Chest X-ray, AP view. Patient: 47 years old, sex M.
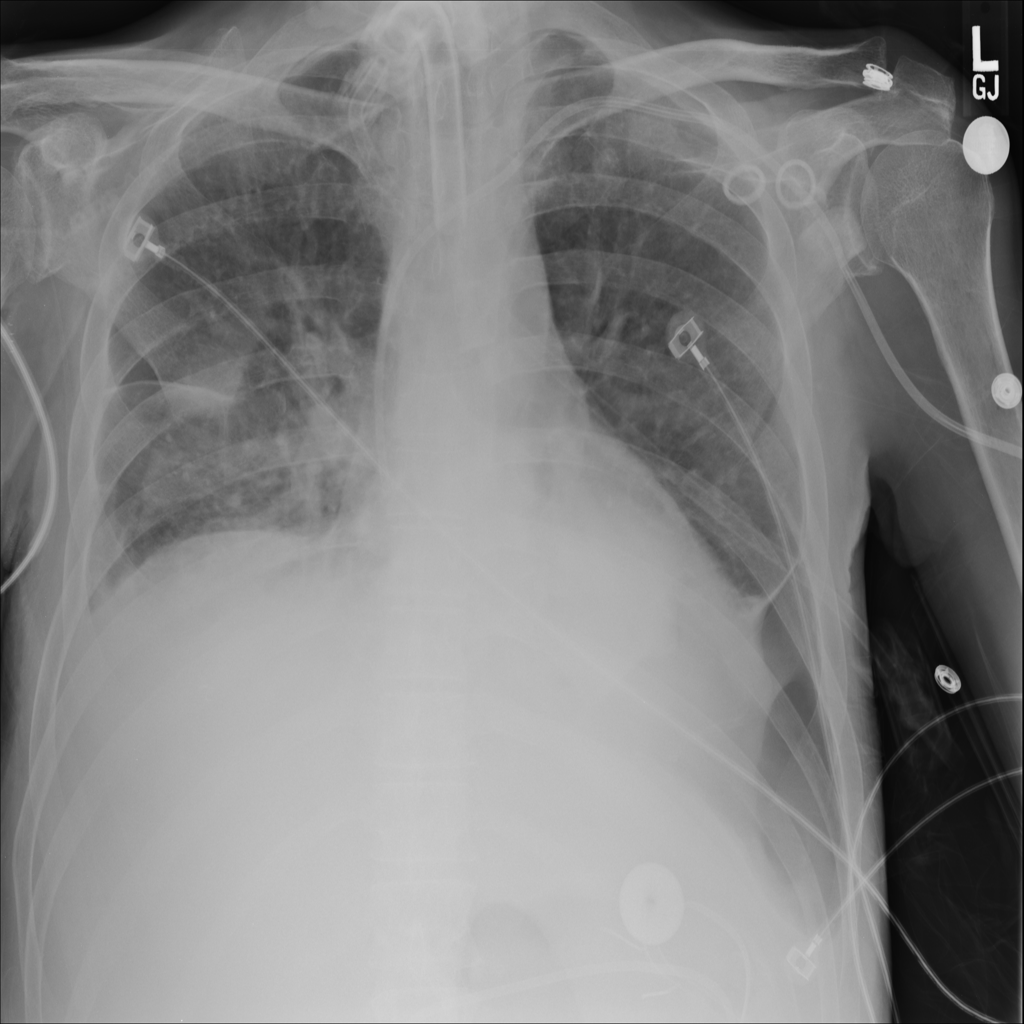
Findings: Consolidation, Pneumothorax